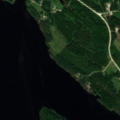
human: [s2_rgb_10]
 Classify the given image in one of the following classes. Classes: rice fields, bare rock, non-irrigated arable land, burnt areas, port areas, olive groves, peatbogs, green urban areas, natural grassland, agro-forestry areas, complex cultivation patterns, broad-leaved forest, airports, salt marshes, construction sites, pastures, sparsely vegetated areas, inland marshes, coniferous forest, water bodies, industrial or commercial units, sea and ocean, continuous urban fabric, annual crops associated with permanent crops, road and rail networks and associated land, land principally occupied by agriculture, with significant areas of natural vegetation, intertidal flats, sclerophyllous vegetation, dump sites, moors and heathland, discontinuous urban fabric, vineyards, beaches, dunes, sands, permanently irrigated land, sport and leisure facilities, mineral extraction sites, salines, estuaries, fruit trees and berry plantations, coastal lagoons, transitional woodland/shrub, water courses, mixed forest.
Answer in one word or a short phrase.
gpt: broad-leaved forest, coniferous forest, mixed forest, water bodies